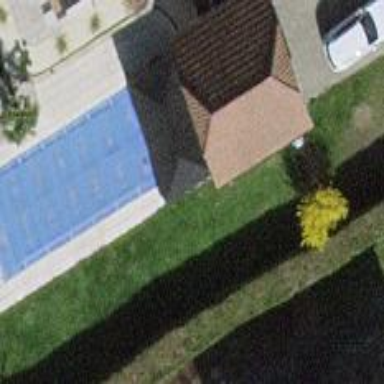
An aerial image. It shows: Group of garages.